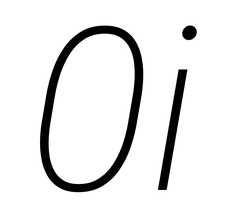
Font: Roboto-Italic_ExtraLight_Italic